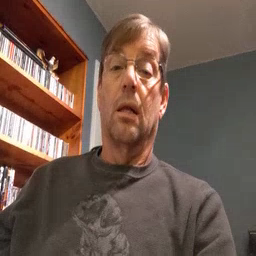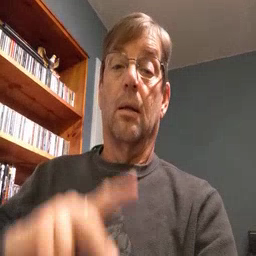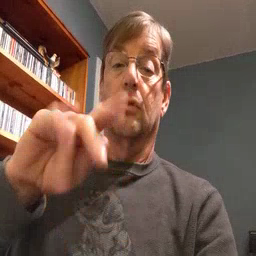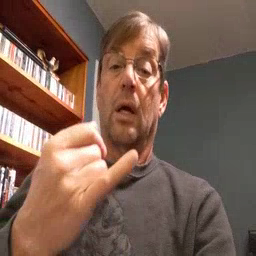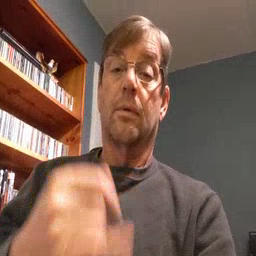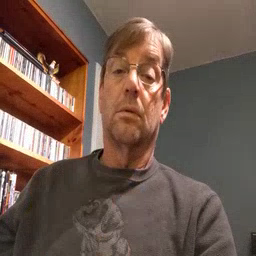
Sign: pajamas